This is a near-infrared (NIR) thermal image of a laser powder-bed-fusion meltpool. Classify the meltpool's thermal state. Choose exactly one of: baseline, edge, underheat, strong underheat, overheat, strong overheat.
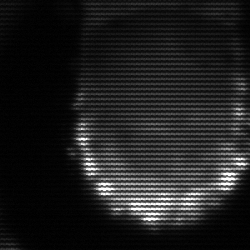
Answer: baseline